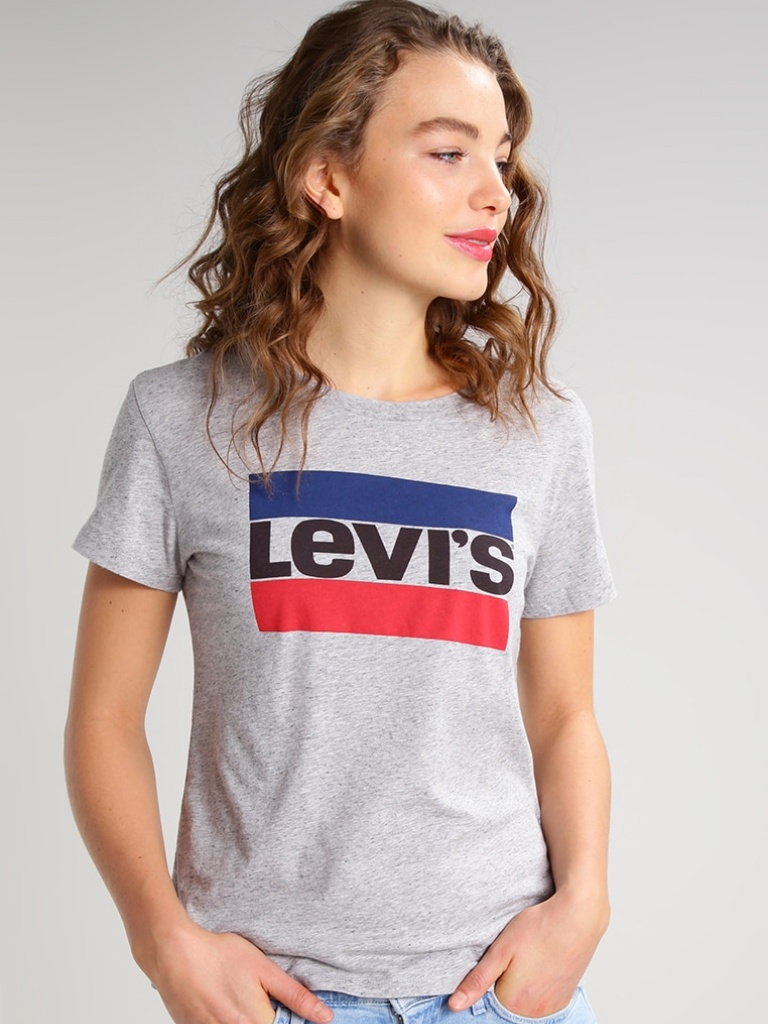
cotton tight short sleeve hip length Untucked crew t-shirt